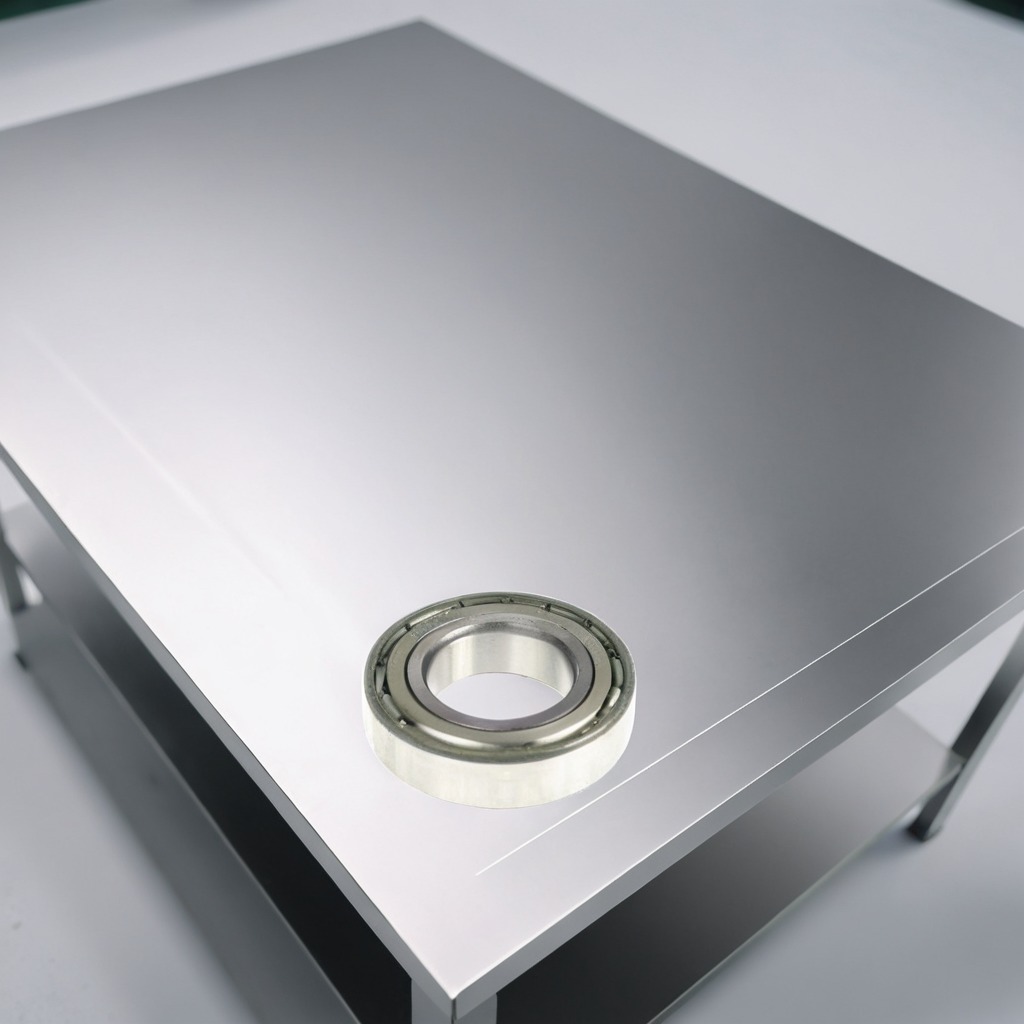
A metal ball bearing is lying on the stainless steel table.